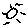
Label: sun